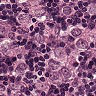
Metastatic tissue present: yes